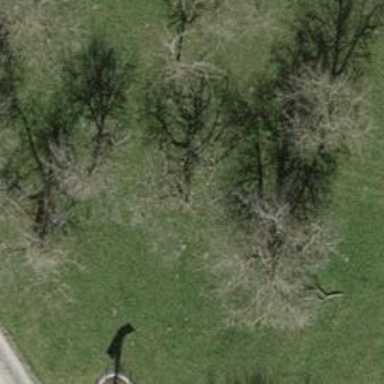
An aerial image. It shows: Single tag "natural: tree."